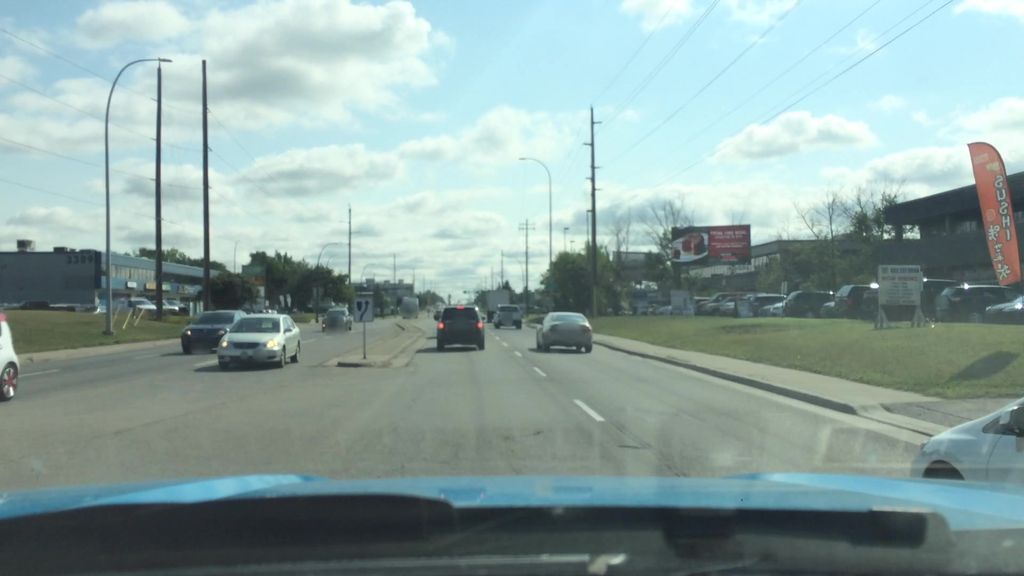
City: calgary